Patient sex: M
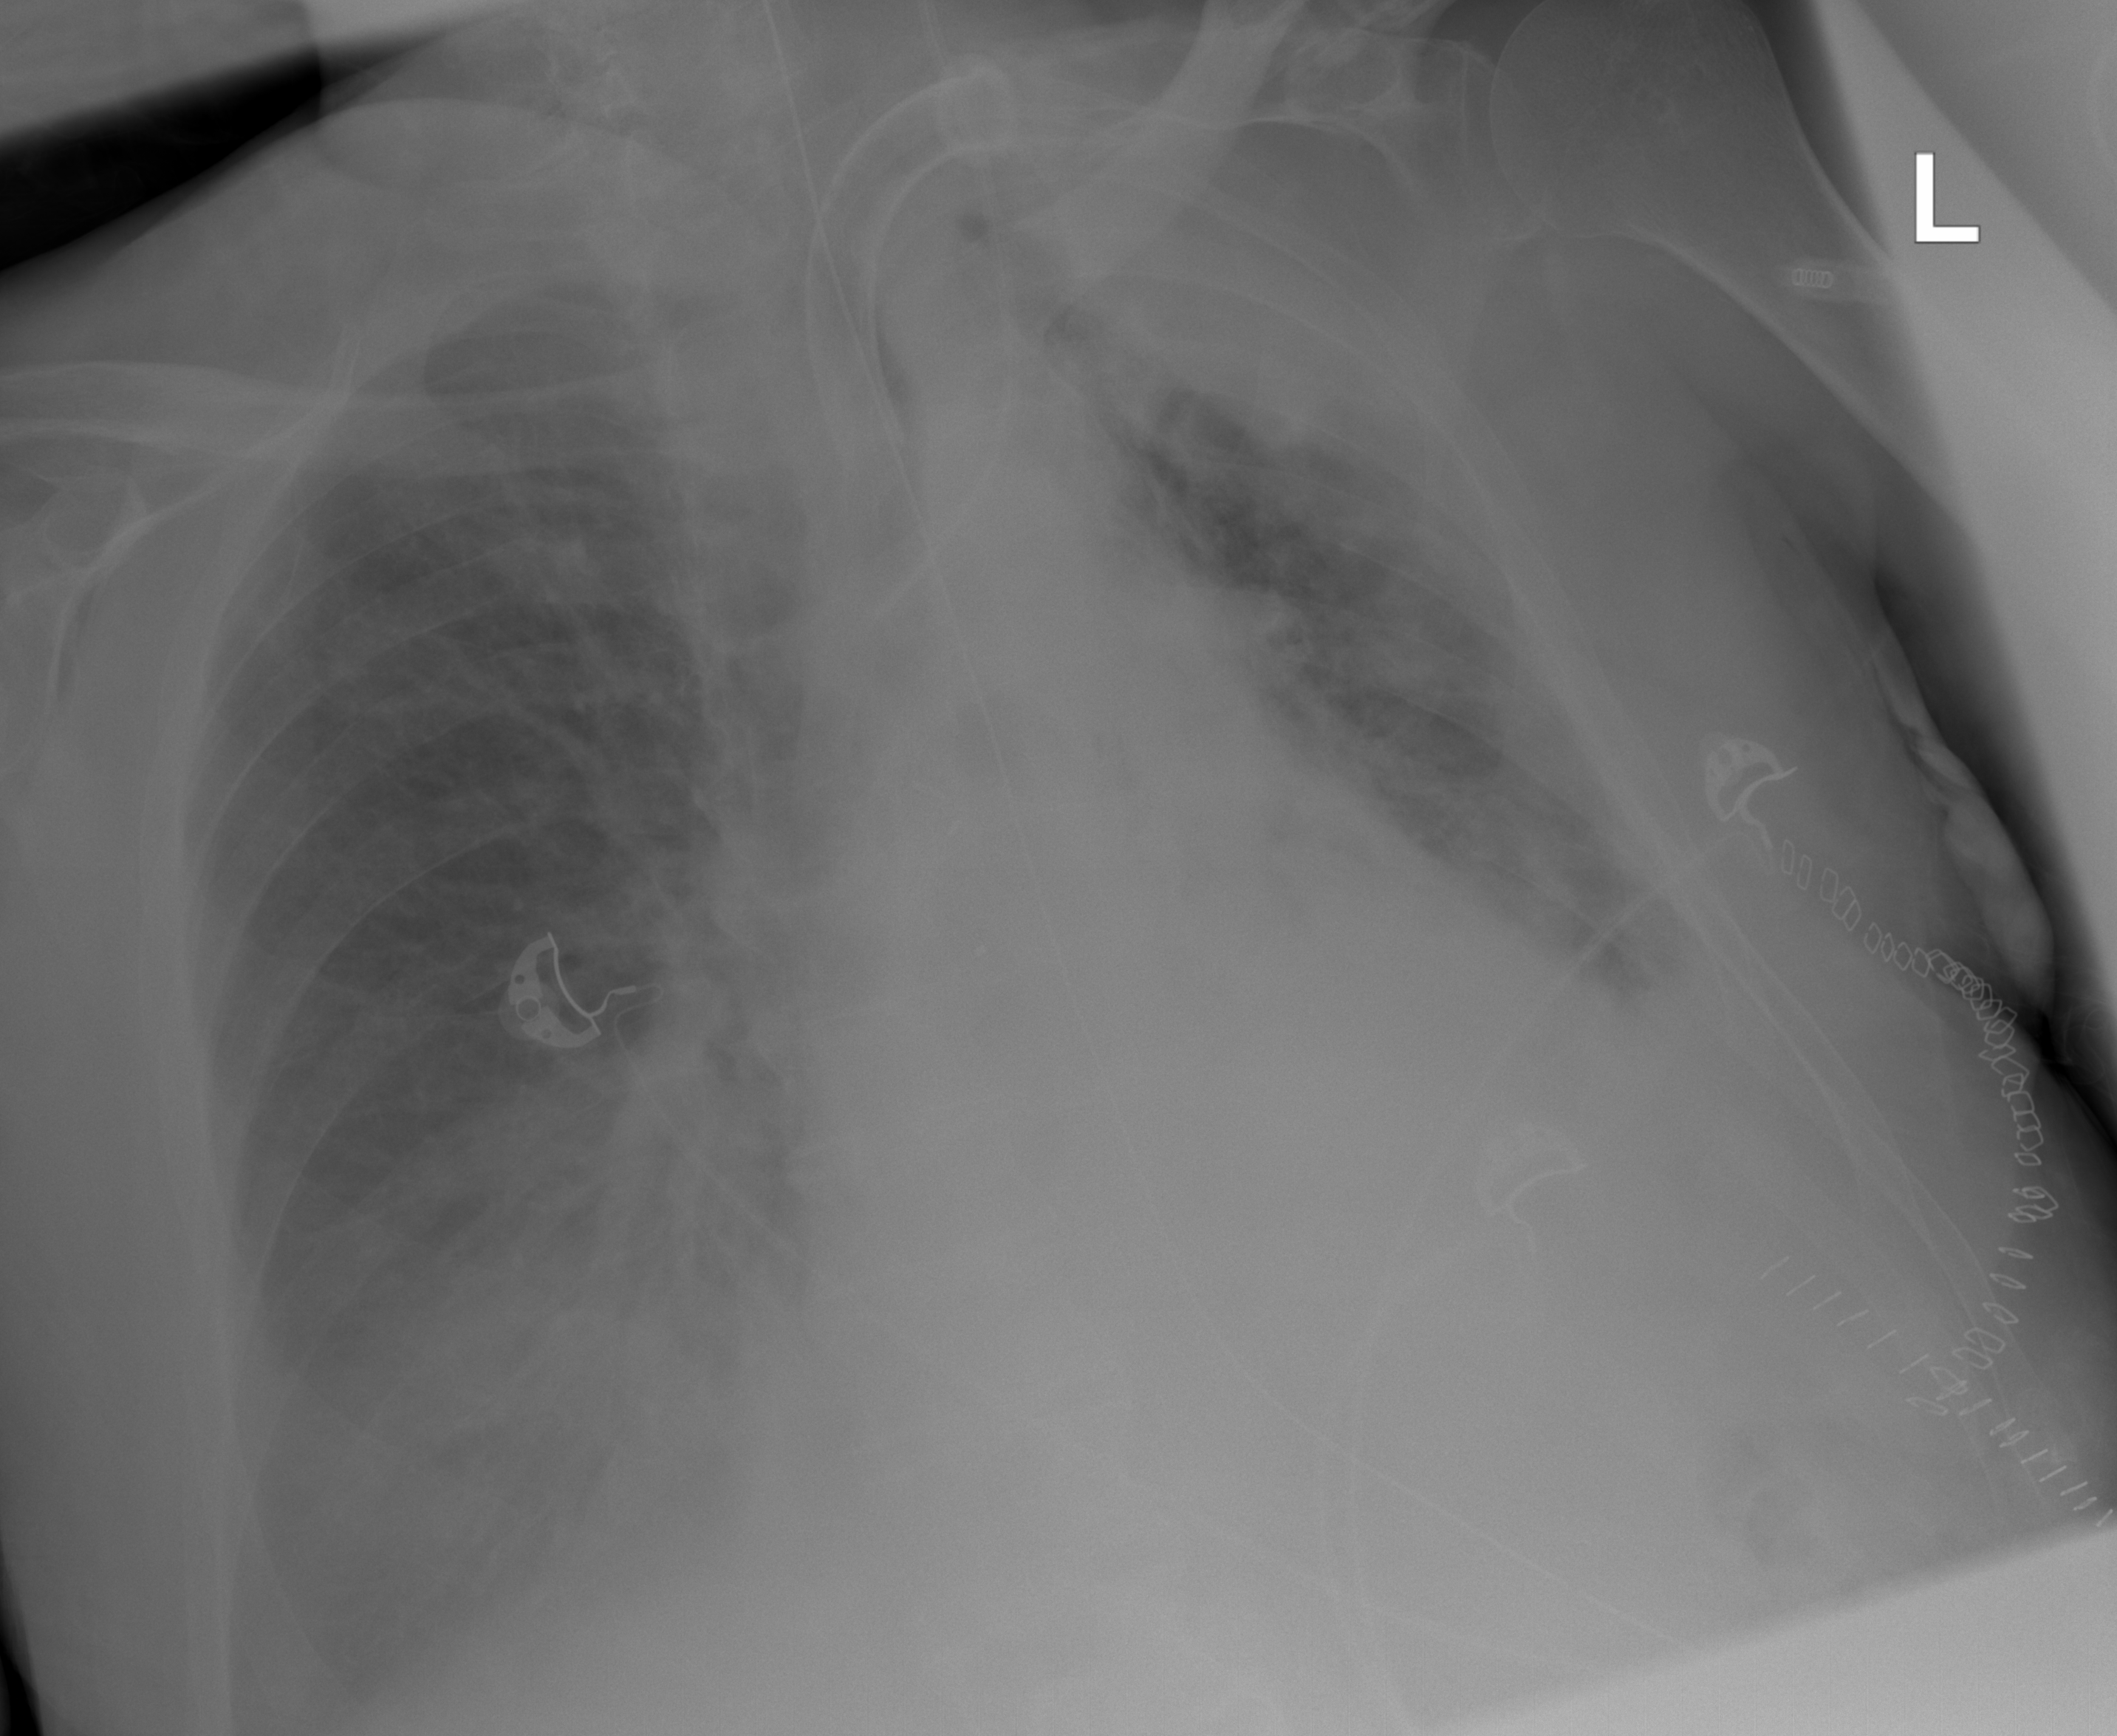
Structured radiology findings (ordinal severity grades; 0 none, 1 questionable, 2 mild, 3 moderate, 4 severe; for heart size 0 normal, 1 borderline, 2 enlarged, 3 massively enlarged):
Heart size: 2
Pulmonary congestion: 2
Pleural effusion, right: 2
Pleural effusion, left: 3
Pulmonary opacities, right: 3
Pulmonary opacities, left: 3
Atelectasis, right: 2
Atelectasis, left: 2